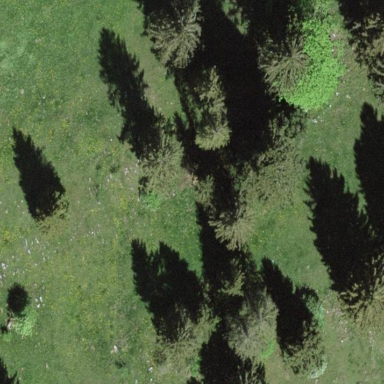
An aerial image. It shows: Serene woodland landscape.